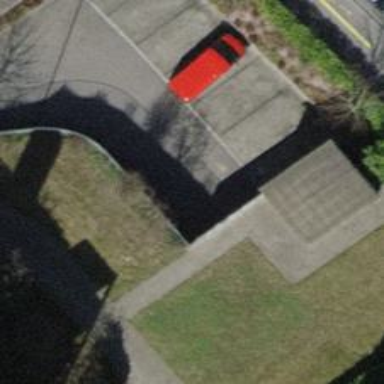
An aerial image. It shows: Parking area.